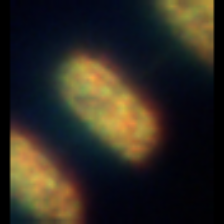
Taxon: Thalassiosira
Group: Diatoms